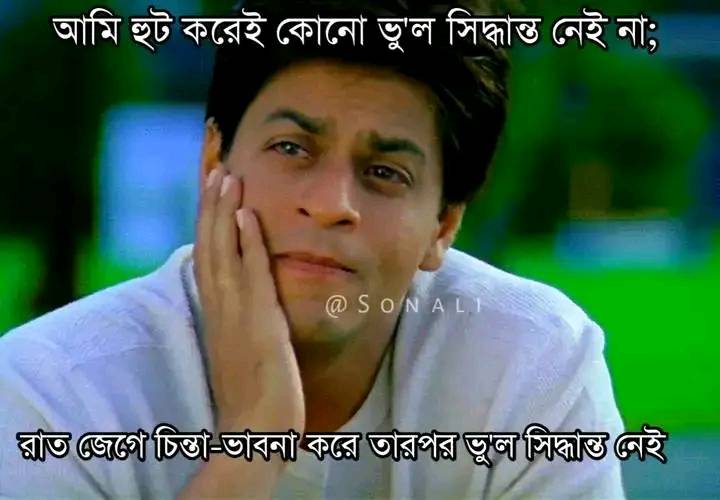
Text: আমি হুট করেই কোনো ভুল সিদ্ধান্ত নেই না রাত জেগে চিন্তা ভাবনা করে তারপর ভুল সিদ্ধান্ত নেই
Label: Non Hate